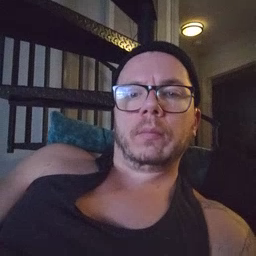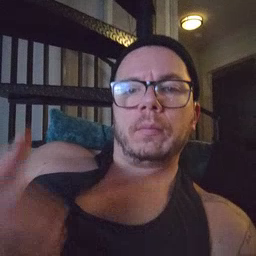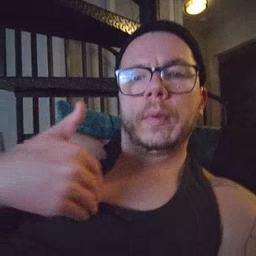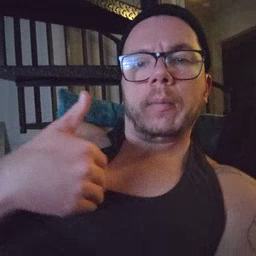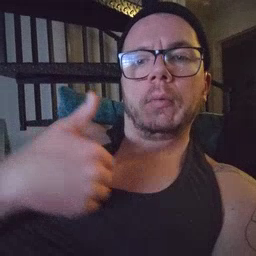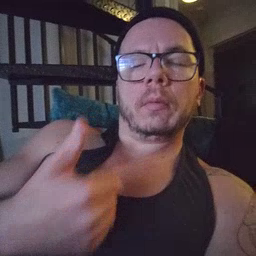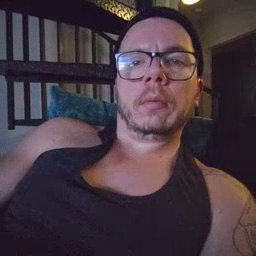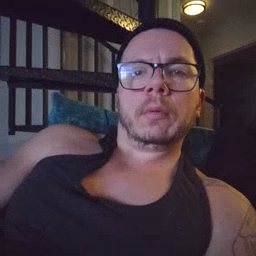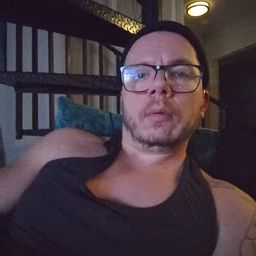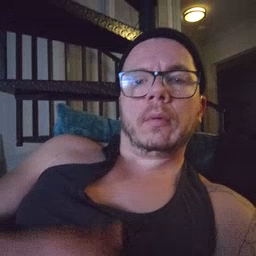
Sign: animal